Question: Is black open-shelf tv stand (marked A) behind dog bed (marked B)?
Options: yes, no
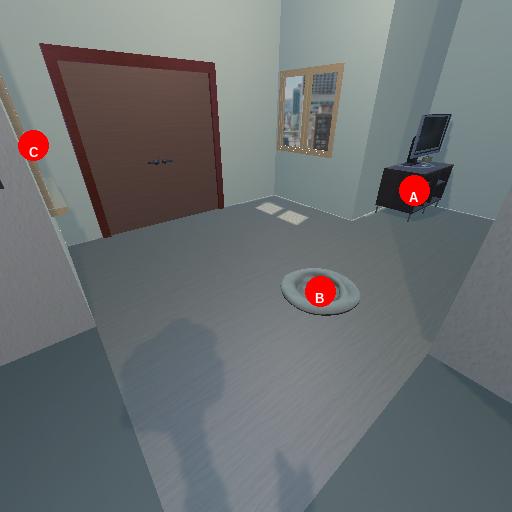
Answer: yes